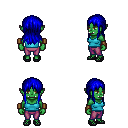
a pixel art fantasy rpg character, female body template, orc, green skin, teal pirate shirt, magenta pants, blue unkempt hairstyle, leather bracers, ghillies, four views (front, back, left, right), 2x2 character sprite sheet, small pixel art, hard edges, no anti-aliasing